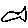
Label: fish